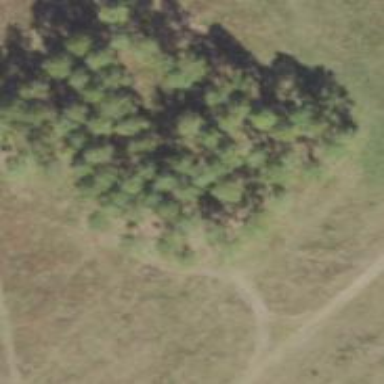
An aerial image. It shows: Forest area dominated by needle-leaved trees.